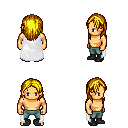
a pixel art fantasy rpg character, male body template, human, tanned skin, white cape, teal pants, blonde long hairstyle, black shoes, four views (front, back, left, right), 2x2 character sprite sheet, small pixel art, hard edges, no anti-aliasing